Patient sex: M
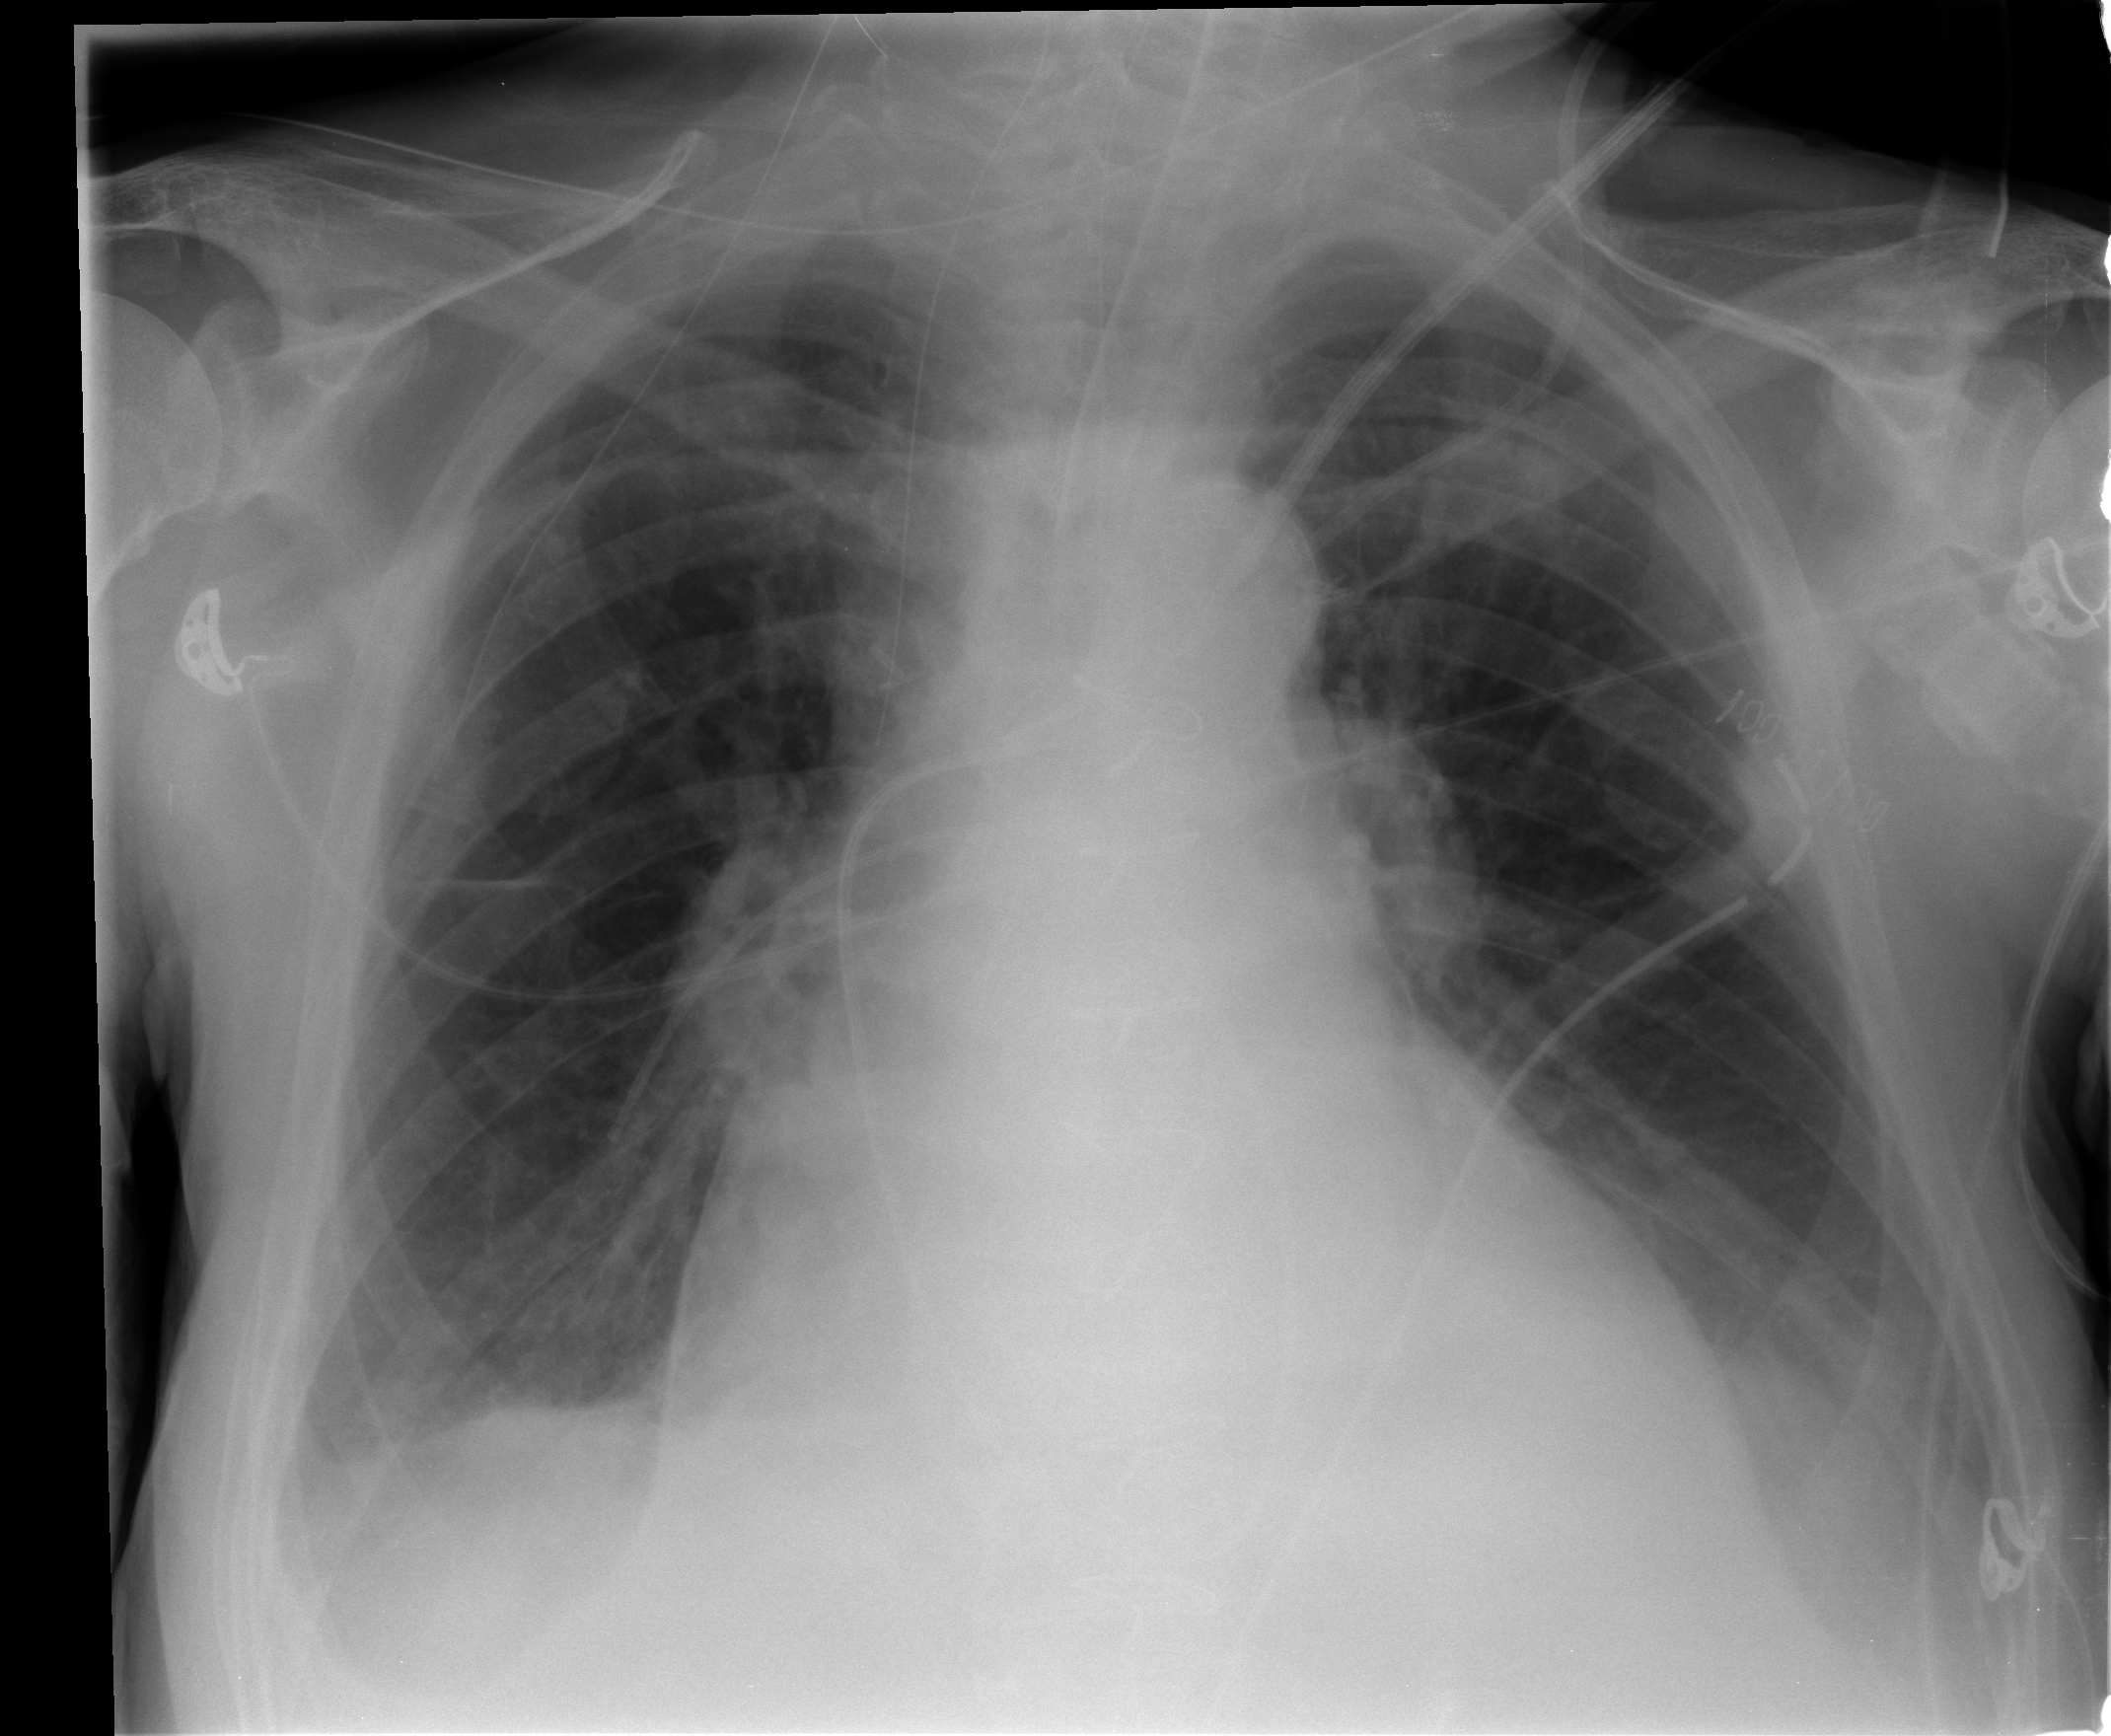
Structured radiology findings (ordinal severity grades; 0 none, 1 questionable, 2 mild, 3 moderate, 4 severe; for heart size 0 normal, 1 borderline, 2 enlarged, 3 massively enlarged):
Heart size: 2
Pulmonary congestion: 1
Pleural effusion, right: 2
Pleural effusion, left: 1
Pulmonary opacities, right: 0
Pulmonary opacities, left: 0
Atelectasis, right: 2
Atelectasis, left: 2